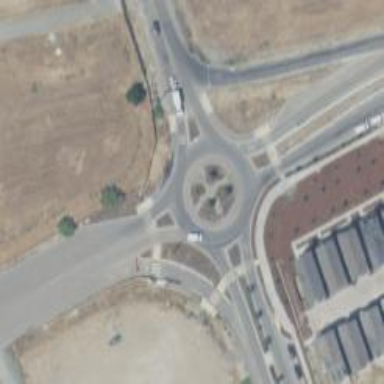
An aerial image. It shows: Tertiary road that leads to roundabout.